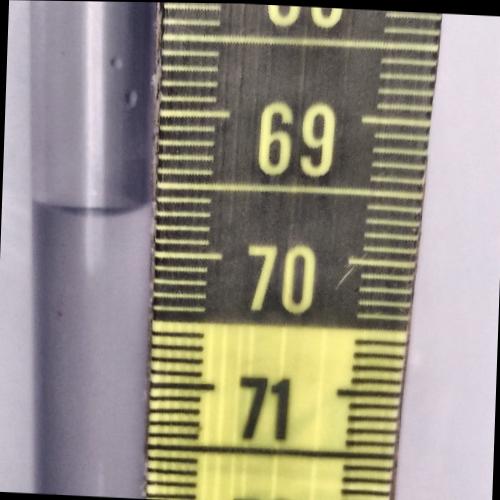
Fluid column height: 69.7 cm